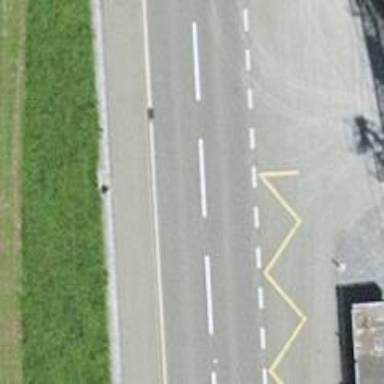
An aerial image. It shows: Secondary road with asphalt surface.